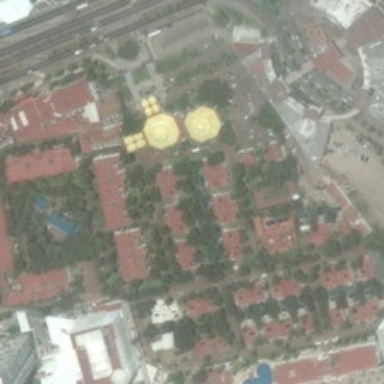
Many buildings and green trees in resort are near railways .